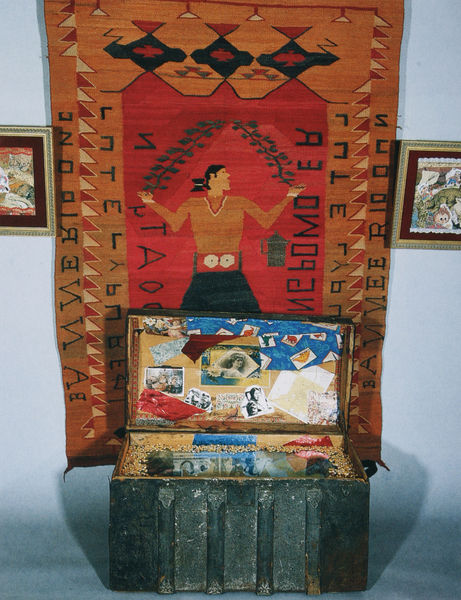
Titel: Raggedy Ann
Künstler: Melanie Yazzie
Institution: Privatsammlung
Schlagwörter: blau, blätter, hand, kopf, körper, mann, gelb, finger, haar, mund, nase, ohr, orange, rot, tuch, muster, teppich, wand, arm, arme, augen, band, gesicht, mensch, rahmen, hände, auge, haare, stoff, stoffe, blatt, girlande, ohren, ranken, schrift, bilder, fotos, russland, abstrakt, formen, wandteppich, wolle, foto, fotografie, truhe, form, buchstabe, beschriftung, kiste, vereinfacht, ranke, girlanden, reise, museum, gewebe, bänder, geometrie, gewebt, perser, indianer, lebewesen, geknüpft, pfaden, pfäden, rankegirlande